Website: home-depot
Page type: added-to-cart
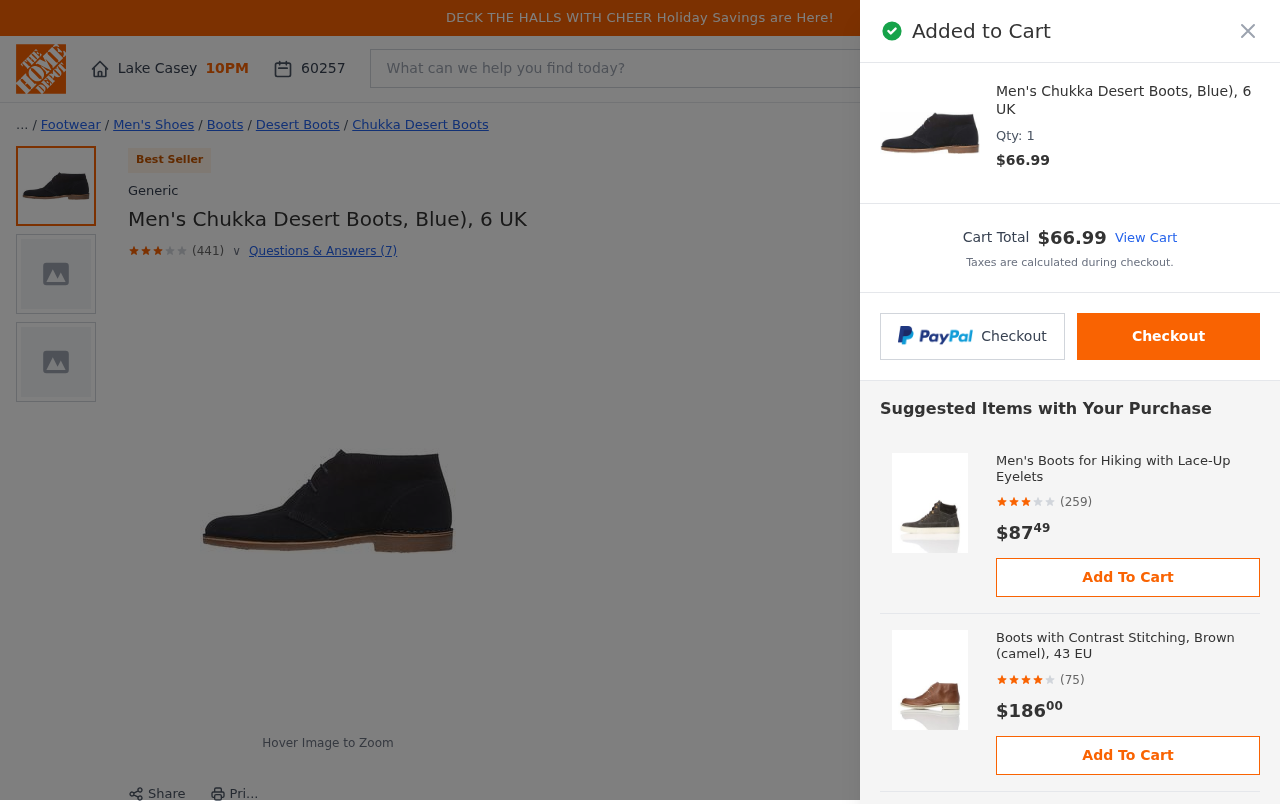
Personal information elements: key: PII_CITY
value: Lake Casey
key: PII_POSTCODE
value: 60257
Product elements: key: PRODUCT1_BRAND
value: Generic
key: PRODUCT1_BREADCRUMB
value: Footwear
Men's Shoes
Boots
Desert Boots
Chukka Desert Boots
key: PRODUCT1_NAME
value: Men's Chukka Desert Boots, Blue), 6 UK
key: PRODUCT1_NUM_RATINGS
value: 441
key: PRODUCT1_PRICE
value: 66.99
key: PRODUCT1_QUANTITY
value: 1
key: PRODUCT1_RATING
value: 3.3
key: PRODUCT2_NAME
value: Men's Boots for Hiking with Lace-Up Eyelets
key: PRODUCT2_NUM_RATINGS
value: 259
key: PRODUCT2_PRICE
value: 87.49
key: PRODUCT2_RATING
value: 3.3
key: PRODUCT3_NAME
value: Boots with Contrast Stitching, Brown (camel), 43 EU
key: PRODUCT3_NUM_RATINGS
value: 75
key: PRODUCT3_PRICE
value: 186
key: PRODUCT3_RATING
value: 4.4
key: PRODUCT4_NAME
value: RED WAGON Boys' Muck 2 Desert Boots, Brown Sand, 1 us Little Kid
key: PRODUCT4_PRICE
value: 69.49
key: PRODUCT5_NAME
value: RED WAGON Girls’ Desert Boots Pink 12 UK Child (30.5 EU)
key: PRODUCT5_NUM_RATINGS
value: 746
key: PRODUCT5_PRICE
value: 56.79
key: PRODUCT5_RATING
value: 4.4
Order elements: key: ORDER_TOTAL
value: $66.99
Search elements: key: HEADER_SEARCH
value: What can we help you find today?